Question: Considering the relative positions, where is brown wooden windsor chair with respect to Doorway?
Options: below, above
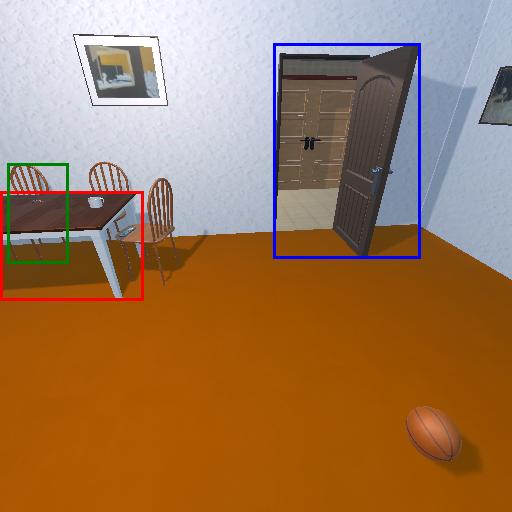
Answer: below